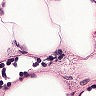
Metastatic tissue present: no